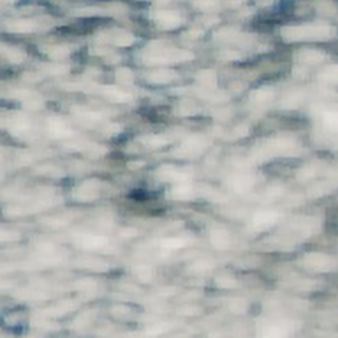
Label: other